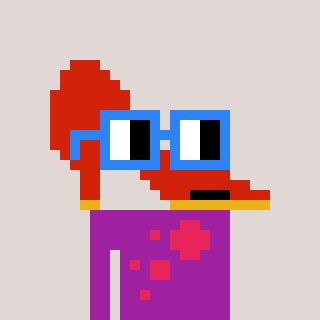
a pixel art character with square blue glasses, a highheel-shaped head and a magenta-colored body on a warm background